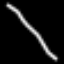
Label: line